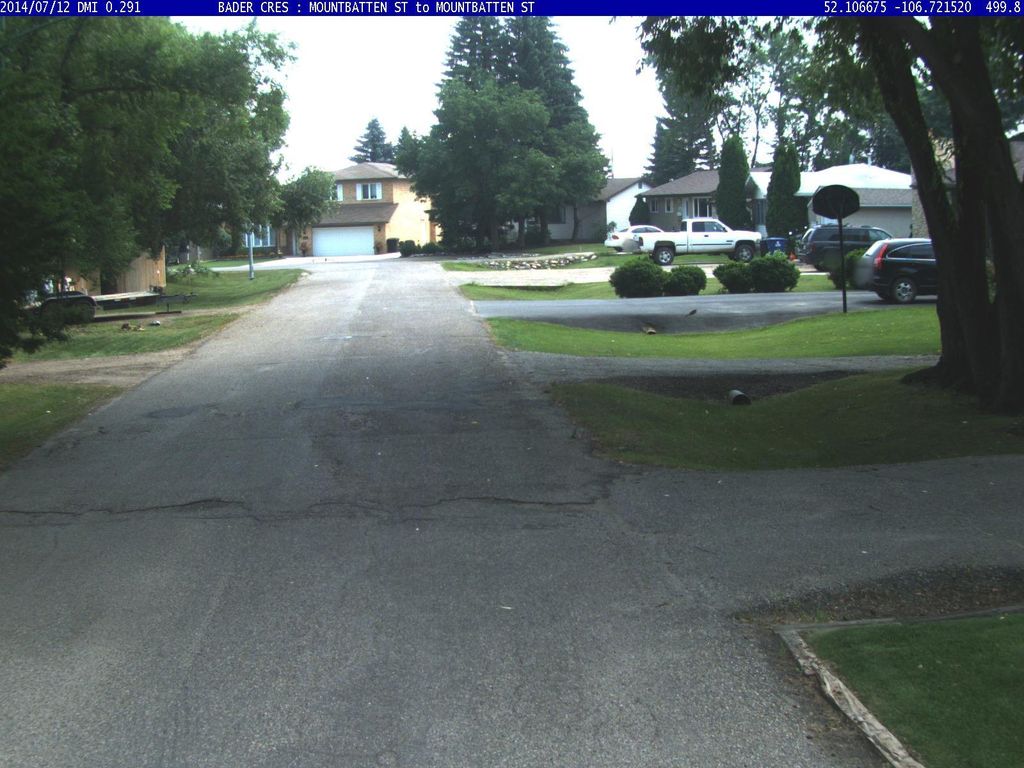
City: saskatoon